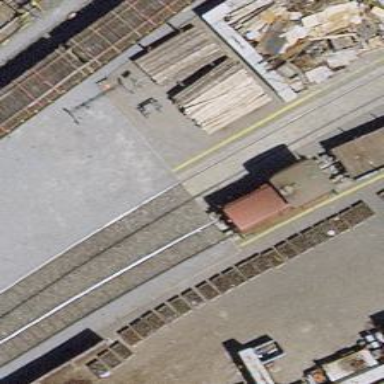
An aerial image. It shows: Single-track railway spur.